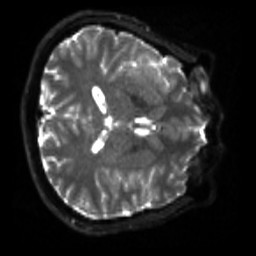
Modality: sbref
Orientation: axial
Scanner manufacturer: siemens
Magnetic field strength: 3 T
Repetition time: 4 s
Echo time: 0.0594 s